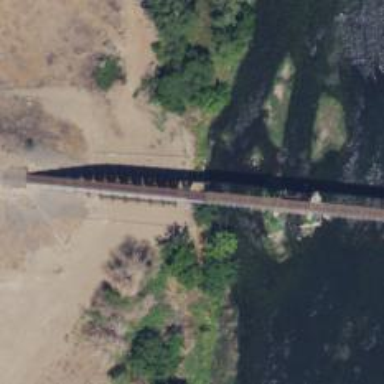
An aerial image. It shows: Trestle bridge over railway tracks.